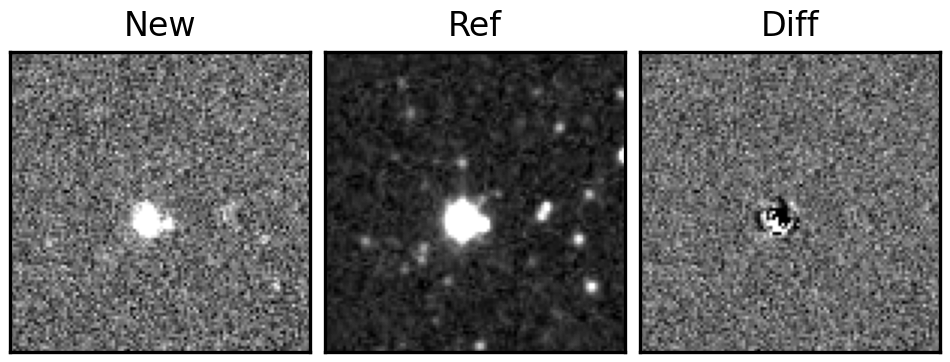
Label: bogus